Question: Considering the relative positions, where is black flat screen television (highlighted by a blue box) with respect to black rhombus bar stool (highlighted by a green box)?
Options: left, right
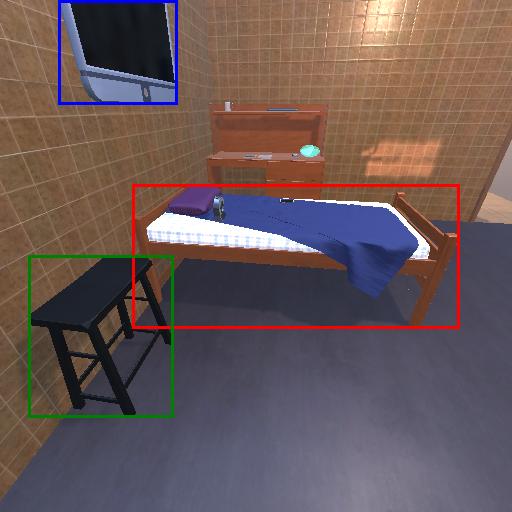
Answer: left